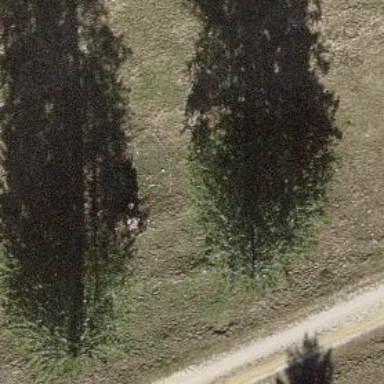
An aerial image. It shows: Single tag "natural: tree."